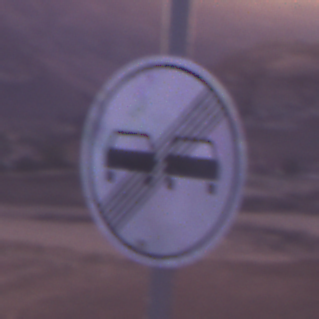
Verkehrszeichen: EndeUeberholverbot
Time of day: Dawn
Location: Outdoor (Nature)
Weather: PartlyCloudy
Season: NotSpecified
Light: Natural